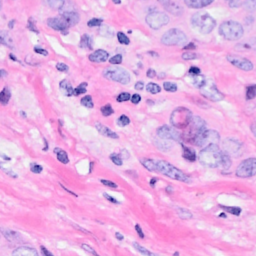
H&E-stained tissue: Breast